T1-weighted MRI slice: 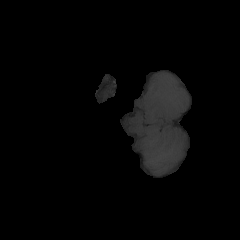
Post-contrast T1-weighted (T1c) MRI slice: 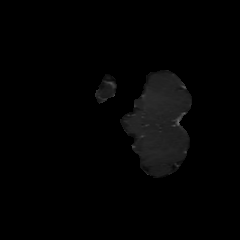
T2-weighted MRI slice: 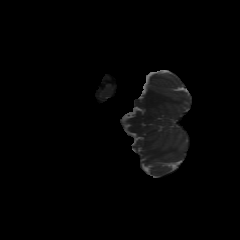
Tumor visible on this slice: no